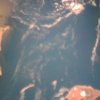
Label: water